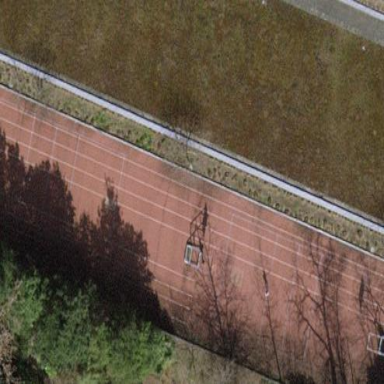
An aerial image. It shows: Athletics pitch designated for leisure land.